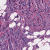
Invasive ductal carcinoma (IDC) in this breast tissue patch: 1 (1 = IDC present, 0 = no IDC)